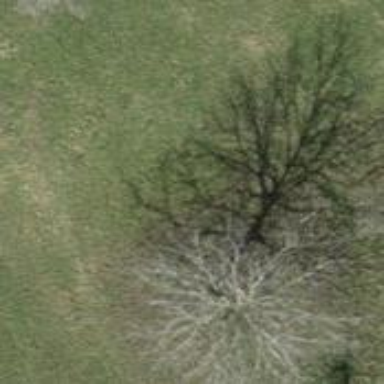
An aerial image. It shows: Urban area featuring tree as natural element.